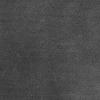
Atmospheric dust classification: dusty